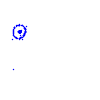
Particle: proton